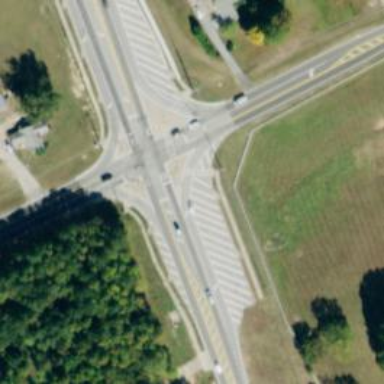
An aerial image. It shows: Crossing road.